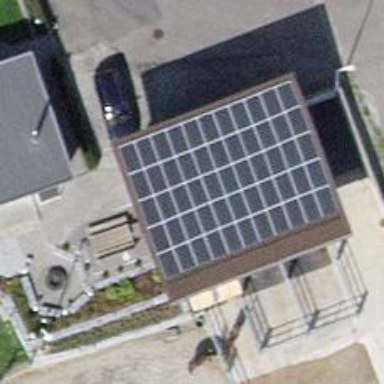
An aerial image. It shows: Solar power generator with photovoltaic panels.